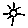
Label: sun